Field crop: maize
Growth stage: 2
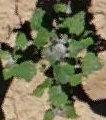
Species: chenopodium